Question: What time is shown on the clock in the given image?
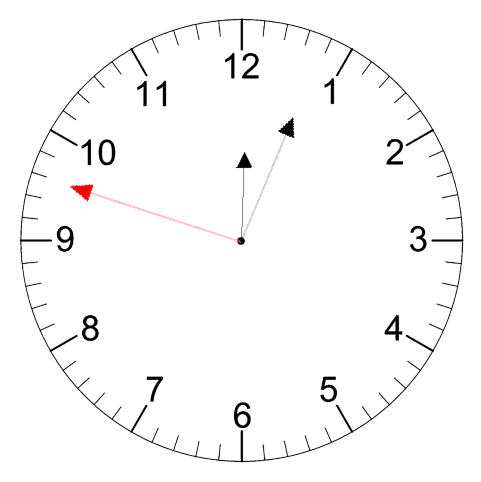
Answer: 12:03:48